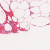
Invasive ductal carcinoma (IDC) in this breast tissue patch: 0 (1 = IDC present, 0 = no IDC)